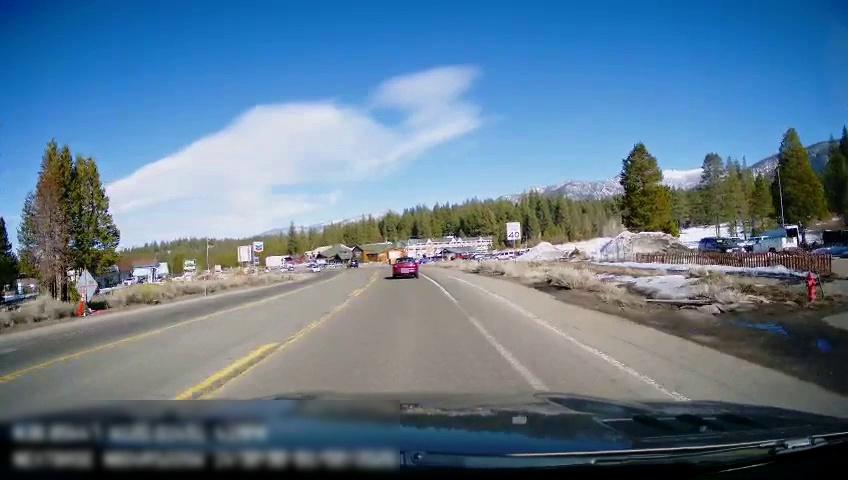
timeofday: Day
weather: Sunny
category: Drivable Space
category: Vehicles | Car
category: Vehicles | SUV
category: Vehicles | Other LV
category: Vehicles | Truck
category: Vehicles | SUV
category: Vehicles | SUV
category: Lanes | Current Lane
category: Lanes | Alternate Lane
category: Lanes | Current Lane
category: Lanes | Opposite Lane
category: Traffic | Signs